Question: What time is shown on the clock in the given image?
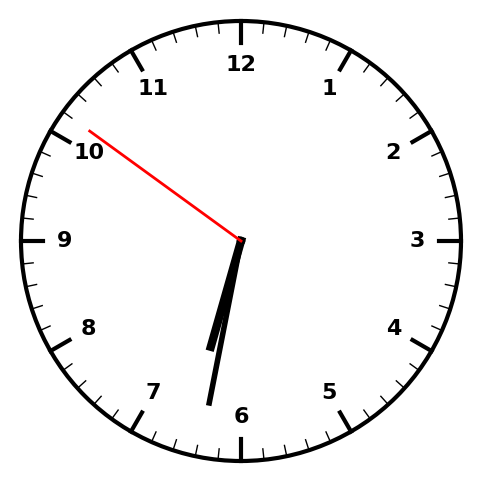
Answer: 06:31:51